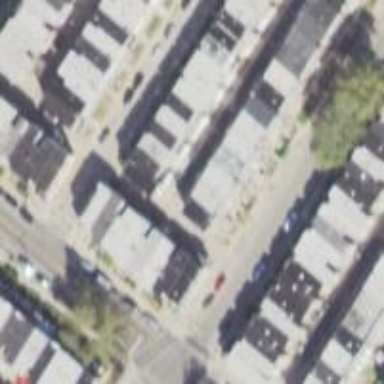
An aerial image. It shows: Alley classified as service road.